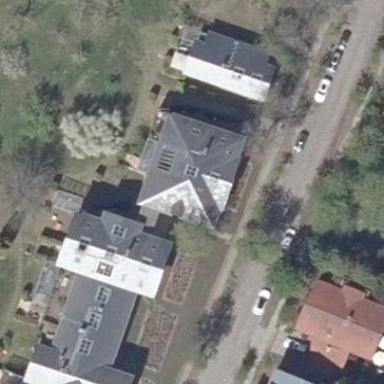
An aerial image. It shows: Detached historic building with gabled black slate roof.